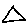
Label: triangle